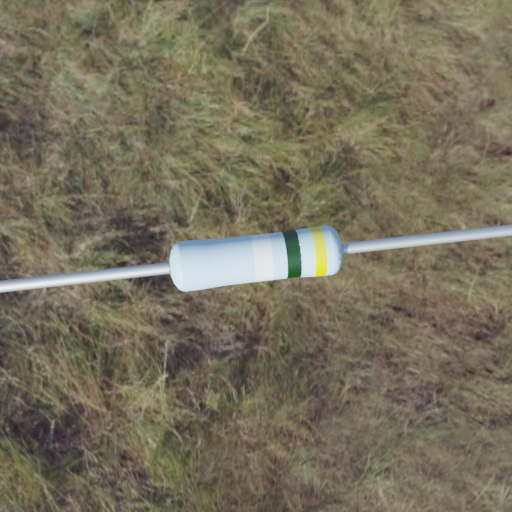
Resistor colour bands (in order): white, black, yellow